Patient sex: M
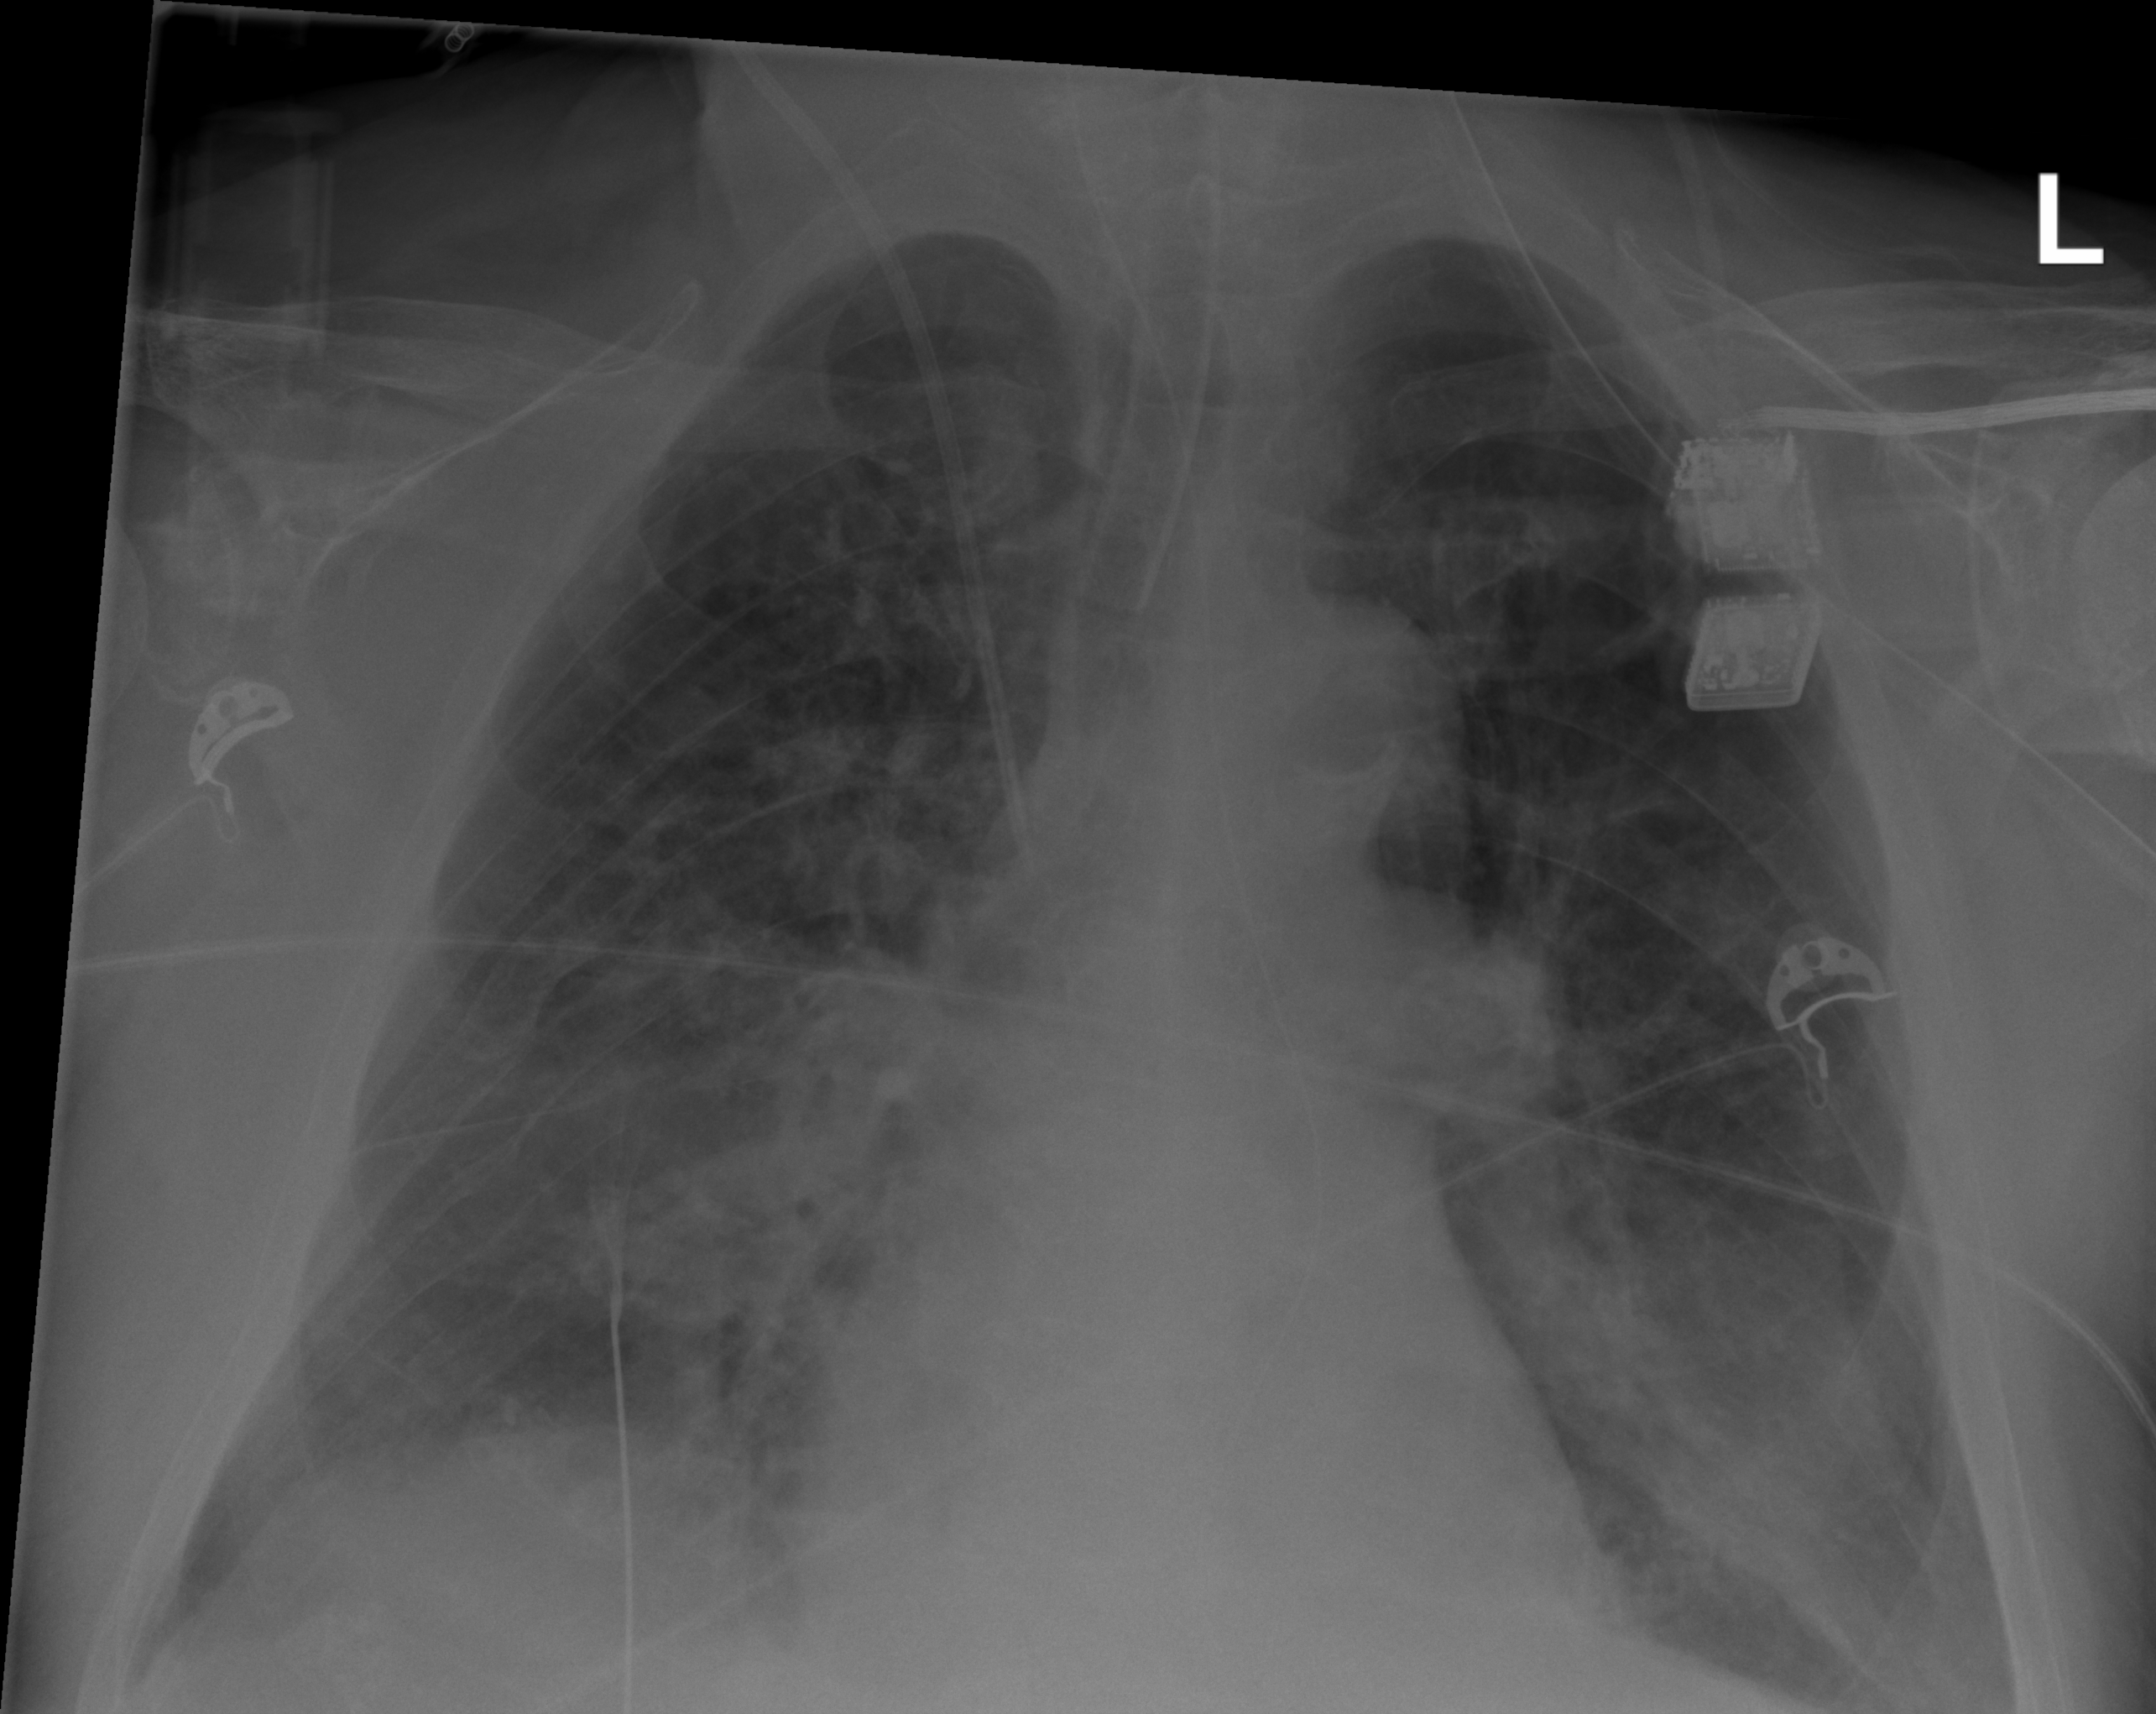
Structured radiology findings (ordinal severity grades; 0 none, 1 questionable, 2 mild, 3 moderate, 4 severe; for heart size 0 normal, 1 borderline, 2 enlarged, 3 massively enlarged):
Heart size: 0
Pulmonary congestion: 2
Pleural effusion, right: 0
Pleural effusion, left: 0
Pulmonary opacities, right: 3
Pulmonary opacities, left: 3
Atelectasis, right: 2
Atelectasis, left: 2